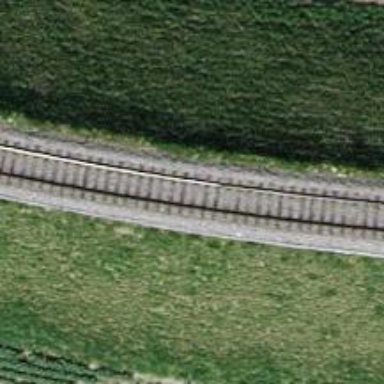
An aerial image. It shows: Railway track with contact line for electrification. The track is on embankment with single track.